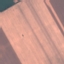
Land use / land cover class: AnnualCrop